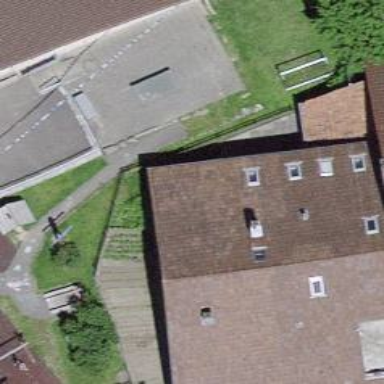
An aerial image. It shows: Residential building.